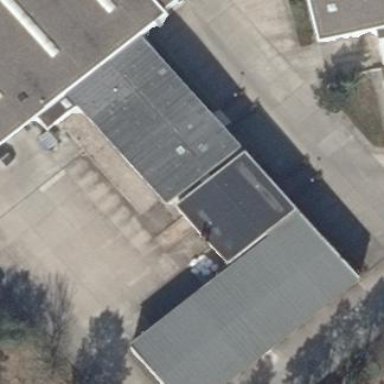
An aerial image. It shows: Commercial building with flat roof.